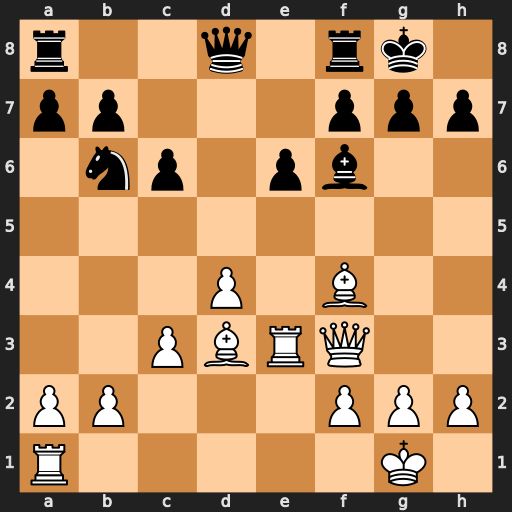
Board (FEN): r2q1rk1/pp3ppp/1np1pb2/8/3P1B2/2PBRQ2/PP3PPP/R5K1
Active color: w
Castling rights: -
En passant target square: -
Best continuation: Bxh7+ Kxh7 Qh5+ Kg8 Rh3